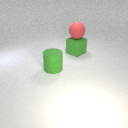
large red rubber sphere above large green rubber cube